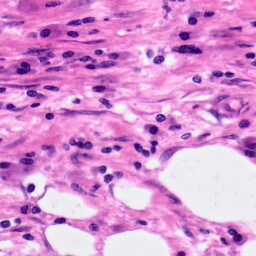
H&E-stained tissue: Pancreatic